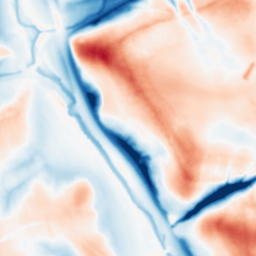
Category: multiscale
Decomposition family: dog_multiscale
Decomposition parameters: sigma_ratio: 1.6
n_scales: 6
base_sigma: 1
Upsampling method: sinc_hamming
Upsampling parameters: scale: 2
kernel_size: 8
Upsampling scale: 2